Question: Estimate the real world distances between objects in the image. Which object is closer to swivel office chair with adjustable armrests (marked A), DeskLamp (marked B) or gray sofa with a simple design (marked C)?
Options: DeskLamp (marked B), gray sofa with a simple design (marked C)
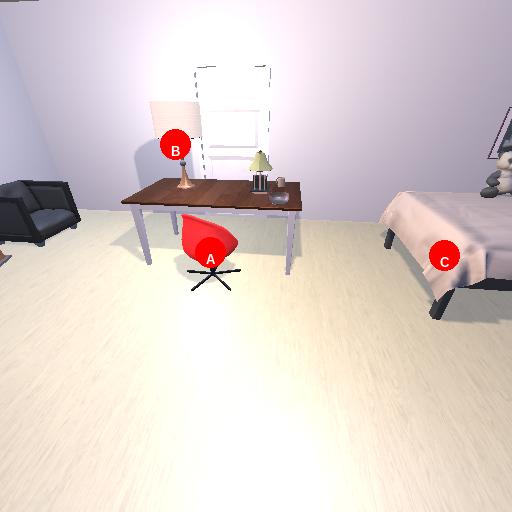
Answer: DeskLamp (marked B)